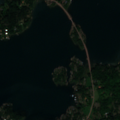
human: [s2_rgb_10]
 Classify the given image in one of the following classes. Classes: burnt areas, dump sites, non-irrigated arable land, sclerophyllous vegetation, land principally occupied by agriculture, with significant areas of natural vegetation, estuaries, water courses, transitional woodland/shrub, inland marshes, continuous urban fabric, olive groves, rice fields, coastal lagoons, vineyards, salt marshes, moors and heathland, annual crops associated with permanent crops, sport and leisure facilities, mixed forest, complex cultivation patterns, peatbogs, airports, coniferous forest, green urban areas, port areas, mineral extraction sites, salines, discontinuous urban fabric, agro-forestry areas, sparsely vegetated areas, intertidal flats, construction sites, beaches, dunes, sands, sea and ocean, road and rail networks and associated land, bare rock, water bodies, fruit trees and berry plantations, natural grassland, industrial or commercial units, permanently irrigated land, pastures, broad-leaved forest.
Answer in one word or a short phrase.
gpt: coniferous forest, mixed forest, sea and ocean